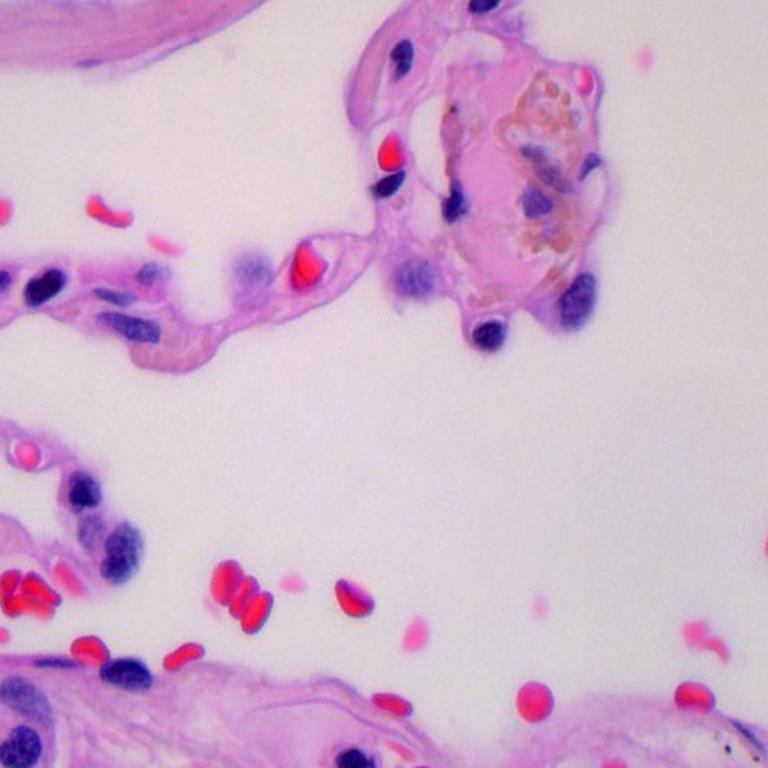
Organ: lung
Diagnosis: benign